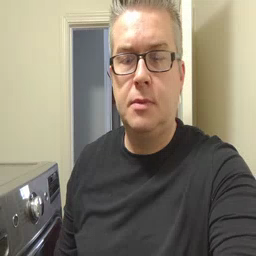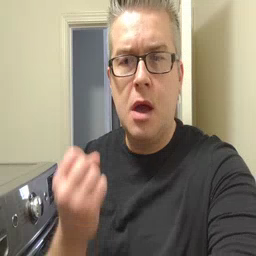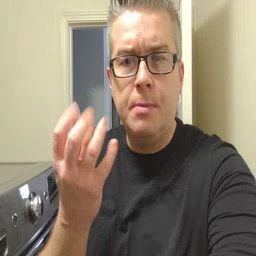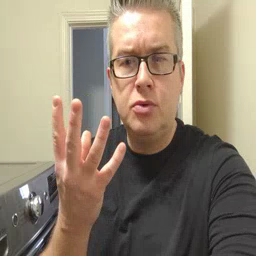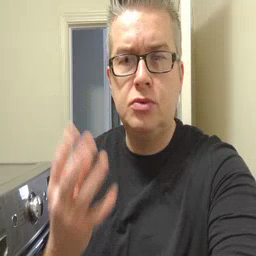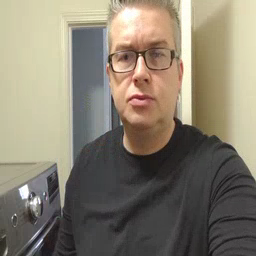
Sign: many